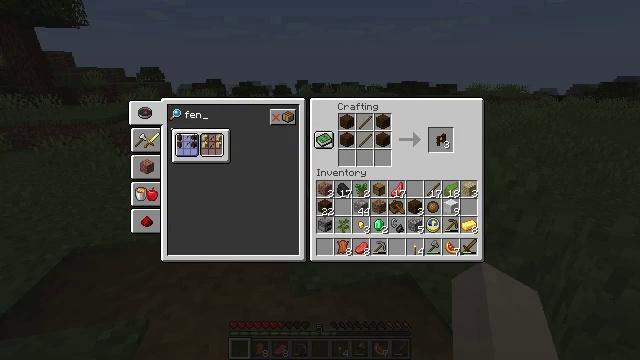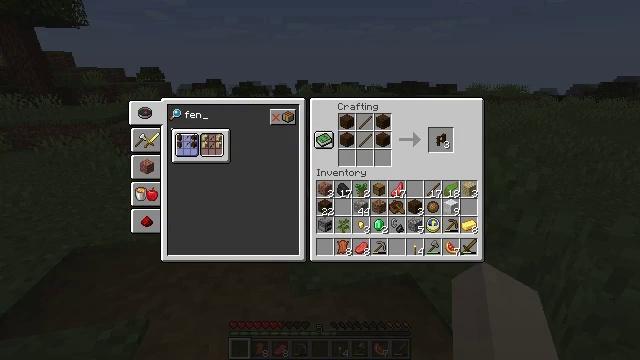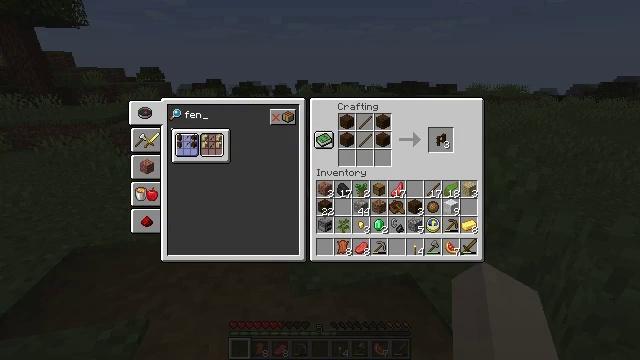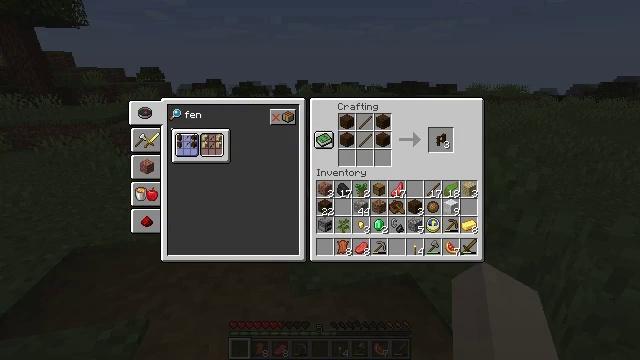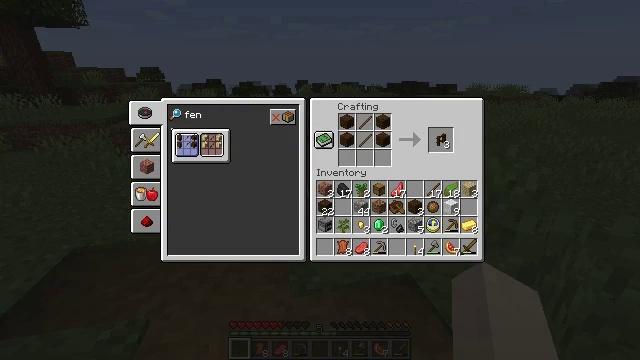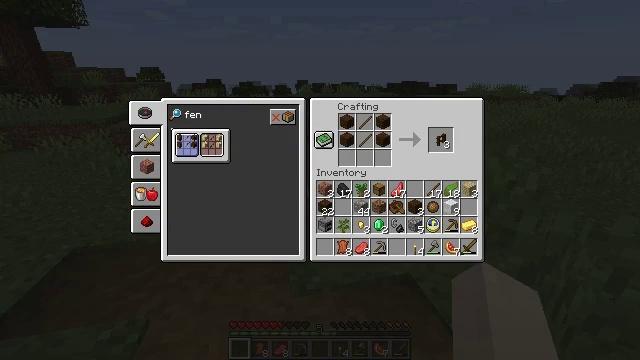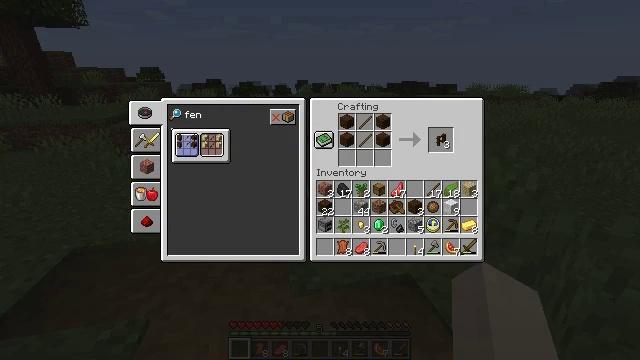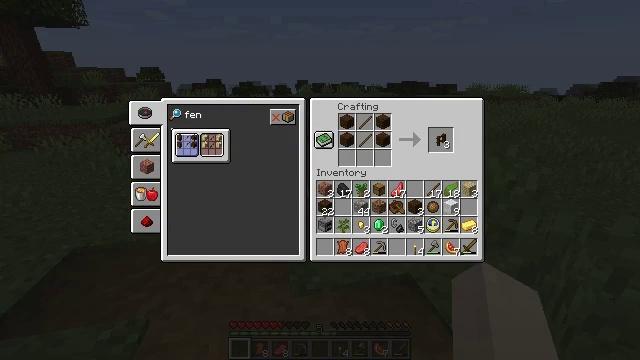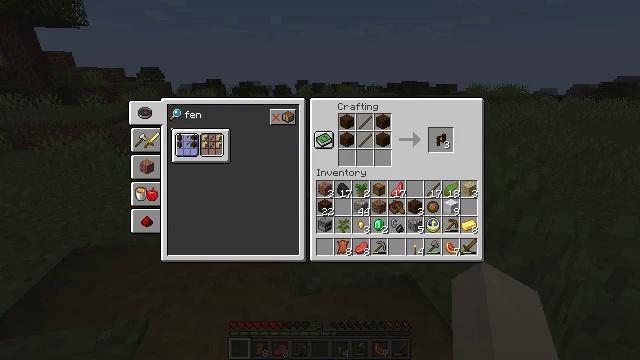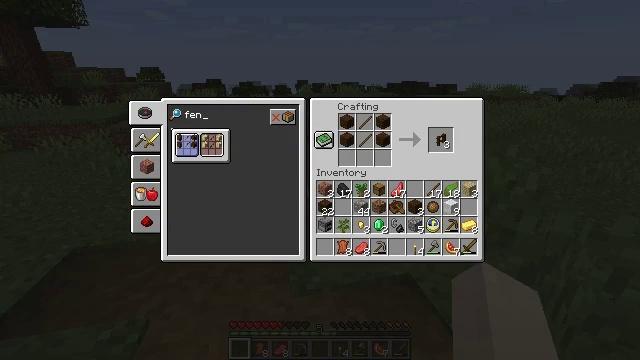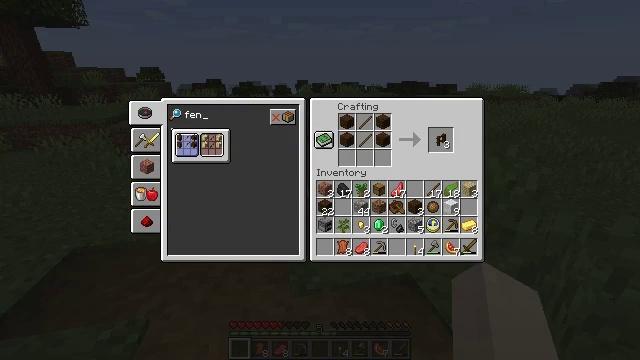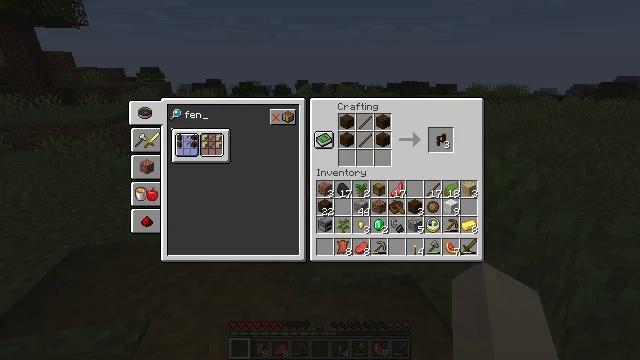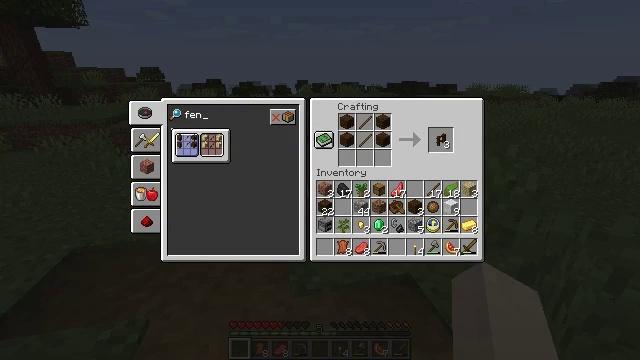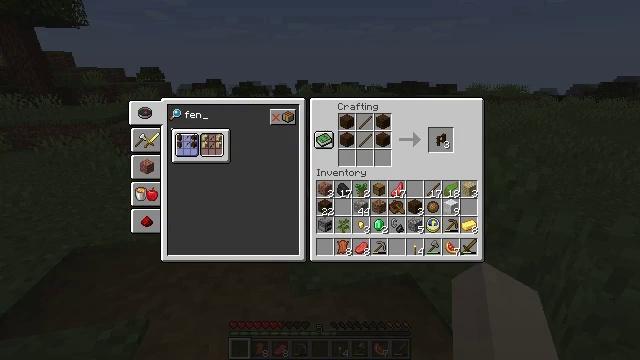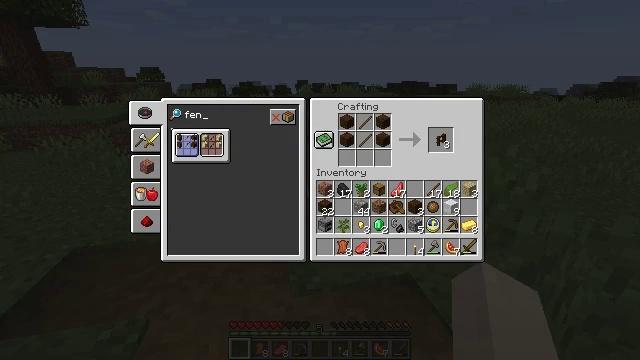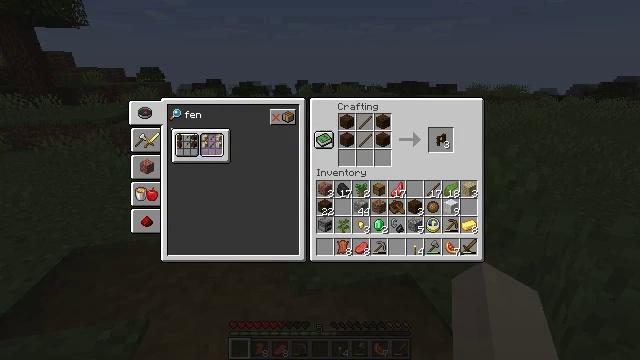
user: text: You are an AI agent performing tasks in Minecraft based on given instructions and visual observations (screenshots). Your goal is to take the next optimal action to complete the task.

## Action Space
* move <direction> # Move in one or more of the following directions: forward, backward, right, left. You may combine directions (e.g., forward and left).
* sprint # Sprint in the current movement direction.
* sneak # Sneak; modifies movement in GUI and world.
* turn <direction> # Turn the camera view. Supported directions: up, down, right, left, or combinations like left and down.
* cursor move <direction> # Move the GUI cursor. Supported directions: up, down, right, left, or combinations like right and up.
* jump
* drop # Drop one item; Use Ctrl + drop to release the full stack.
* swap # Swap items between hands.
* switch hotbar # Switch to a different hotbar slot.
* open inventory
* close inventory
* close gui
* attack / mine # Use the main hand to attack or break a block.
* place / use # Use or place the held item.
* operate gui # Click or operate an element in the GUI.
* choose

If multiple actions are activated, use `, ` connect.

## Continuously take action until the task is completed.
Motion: motion action
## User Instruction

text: Craft a dark oak fence to use in your build.
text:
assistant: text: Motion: attack / mine
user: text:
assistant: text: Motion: no_op
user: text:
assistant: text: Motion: sneak, attack / mine
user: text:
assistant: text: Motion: sneak, attack / mine
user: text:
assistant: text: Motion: sneak
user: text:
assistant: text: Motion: sneak, attack / mine
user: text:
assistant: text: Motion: sneak, attack / mine
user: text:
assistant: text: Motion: sneak
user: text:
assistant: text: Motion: sneak, attack / mine
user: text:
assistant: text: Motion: sneak, attack / mine
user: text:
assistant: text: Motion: sneak, attack / mine
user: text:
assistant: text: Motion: sneak, attack / mine
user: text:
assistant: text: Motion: sneak, attack / mine
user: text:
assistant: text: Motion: sneak
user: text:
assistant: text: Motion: sneak, turn right
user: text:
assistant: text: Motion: sneak, turn right
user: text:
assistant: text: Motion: sneak, turn right
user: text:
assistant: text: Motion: sneak, turn right
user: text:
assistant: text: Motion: sneak
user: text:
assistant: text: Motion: sneak
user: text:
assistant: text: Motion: sneak
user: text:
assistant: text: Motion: sneak
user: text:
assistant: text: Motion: sneak
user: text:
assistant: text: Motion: sneak
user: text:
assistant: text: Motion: sneak
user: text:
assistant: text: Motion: sneak, turn left and down
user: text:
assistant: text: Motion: sneak, turn left and down
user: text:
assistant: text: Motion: turn left and down
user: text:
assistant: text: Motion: no_op
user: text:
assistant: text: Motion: no_op